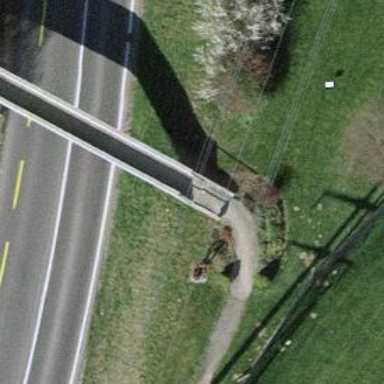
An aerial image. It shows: Footway on bridge.